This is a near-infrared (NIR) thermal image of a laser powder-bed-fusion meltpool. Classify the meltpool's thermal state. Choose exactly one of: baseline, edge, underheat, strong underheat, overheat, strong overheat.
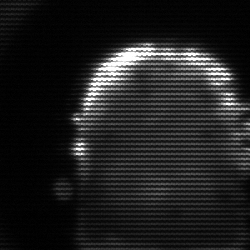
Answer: baseline